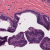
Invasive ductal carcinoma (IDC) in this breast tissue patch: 0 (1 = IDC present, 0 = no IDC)